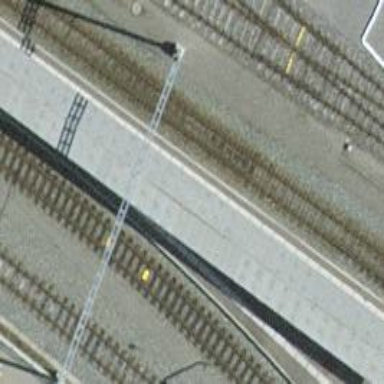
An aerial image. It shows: Platform edge at railway station.